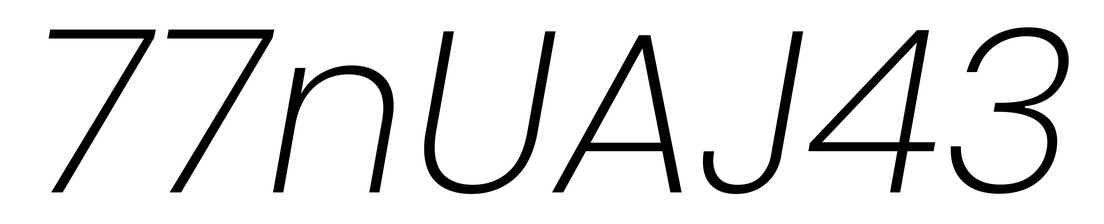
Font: Poppins-ExtraLightItalic